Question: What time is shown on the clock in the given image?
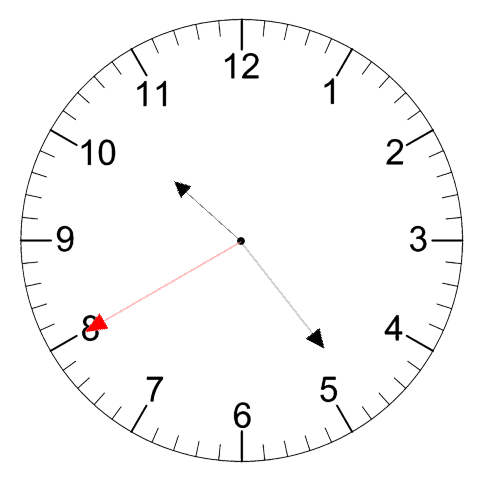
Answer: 10:23:40